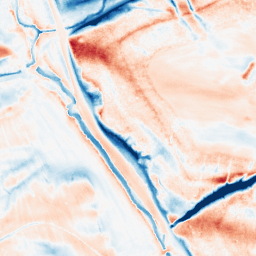
Category: classical
Decomposition family: gaussian_anisotropic
Decomposition parameters: sigma_x: 2
sigma_y: 10
Upsampling method: sinc_hamming
Upsampling parameters: scale: 8
kernel_size: 16
Upsampling scale: 8